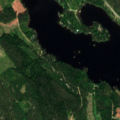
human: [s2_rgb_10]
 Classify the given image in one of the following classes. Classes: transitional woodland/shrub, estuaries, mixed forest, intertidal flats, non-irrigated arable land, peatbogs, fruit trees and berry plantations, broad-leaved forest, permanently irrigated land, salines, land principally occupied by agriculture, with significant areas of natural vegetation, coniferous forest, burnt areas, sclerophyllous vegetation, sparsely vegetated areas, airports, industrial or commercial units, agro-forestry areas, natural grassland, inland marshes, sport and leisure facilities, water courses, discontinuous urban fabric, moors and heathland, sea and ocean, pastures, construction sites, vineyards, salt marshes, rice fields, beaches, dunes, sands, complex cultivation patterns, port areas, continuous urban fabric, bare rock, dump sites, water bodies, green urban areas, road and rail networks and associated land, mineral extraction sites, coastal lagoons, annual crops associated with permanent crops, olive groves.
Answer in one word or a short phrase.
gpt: coniferous forest, transitional woodland/shrub, water bodies